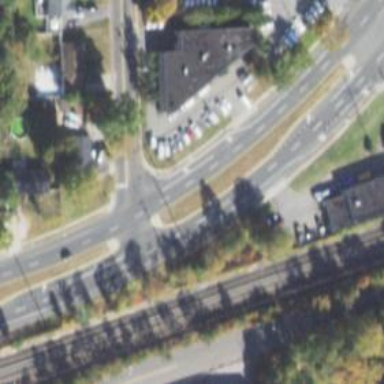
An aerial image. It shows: Unmarked crossing on footway.